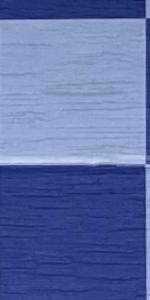
Label: Empty